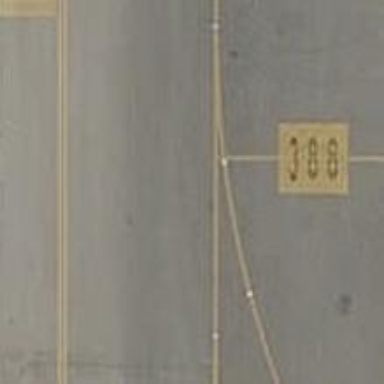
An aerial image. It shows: Airport parking position.